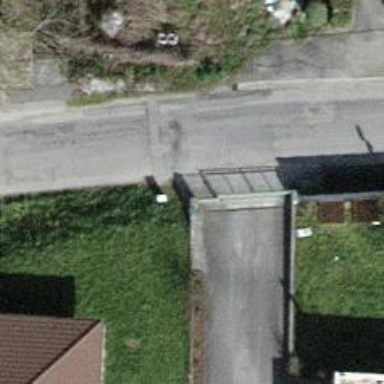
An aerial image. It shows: Gate.